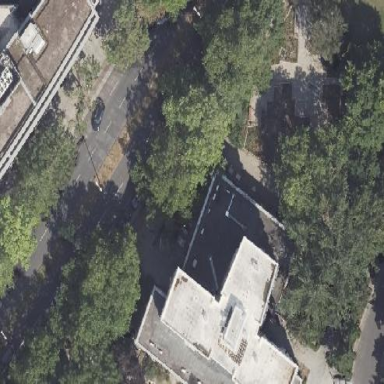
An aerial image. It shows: The image shows part of apartment building.